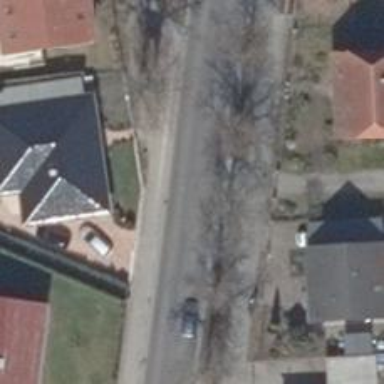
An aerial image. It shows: Secondary road with asphalt surface and sidewalks on both sides.